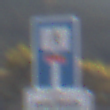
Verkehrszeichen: SackgasseFussgaengerDurchlaessig
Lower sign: HinweisGeaenderteVorfahrtVerkehrsfuehrungVerkehrsregelung3
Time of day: SunriseSunset
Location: Outdoor (Nature)
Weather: PartlyCloudy
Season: NotSpecified
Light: Natural